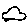
Label: car